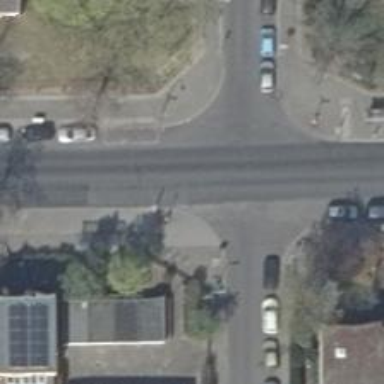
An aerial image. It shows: Residential road with asphalt surface. There are sidewalks on both sides of the road.